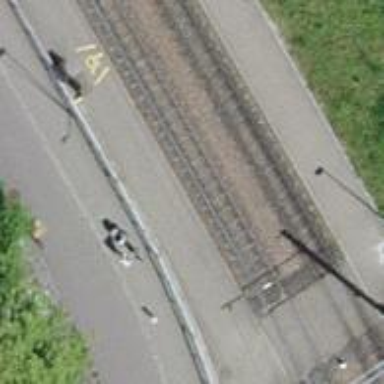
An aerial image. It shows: Tram stop for public transport.